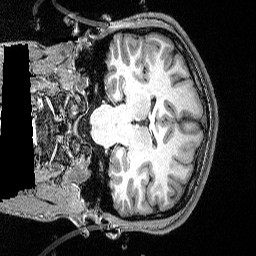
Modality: T1w
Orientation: coronal
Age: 22
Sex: male
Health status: ill
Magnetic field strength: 3 T
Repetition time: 2.53 s
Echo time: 0.00331 s